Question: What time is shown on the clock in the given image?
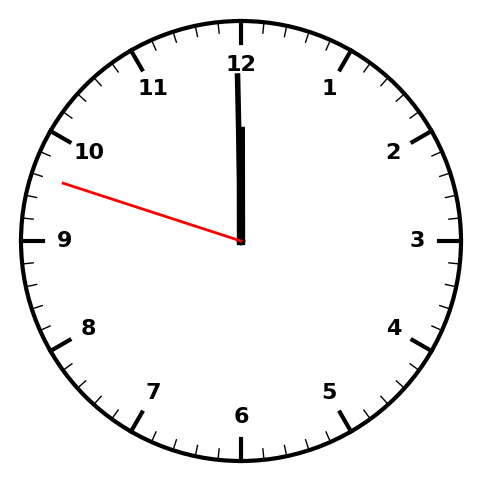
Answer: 11:59:48